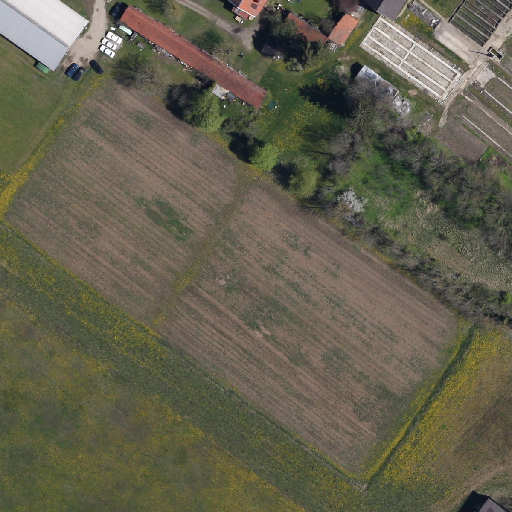
Referring expression: building along the road